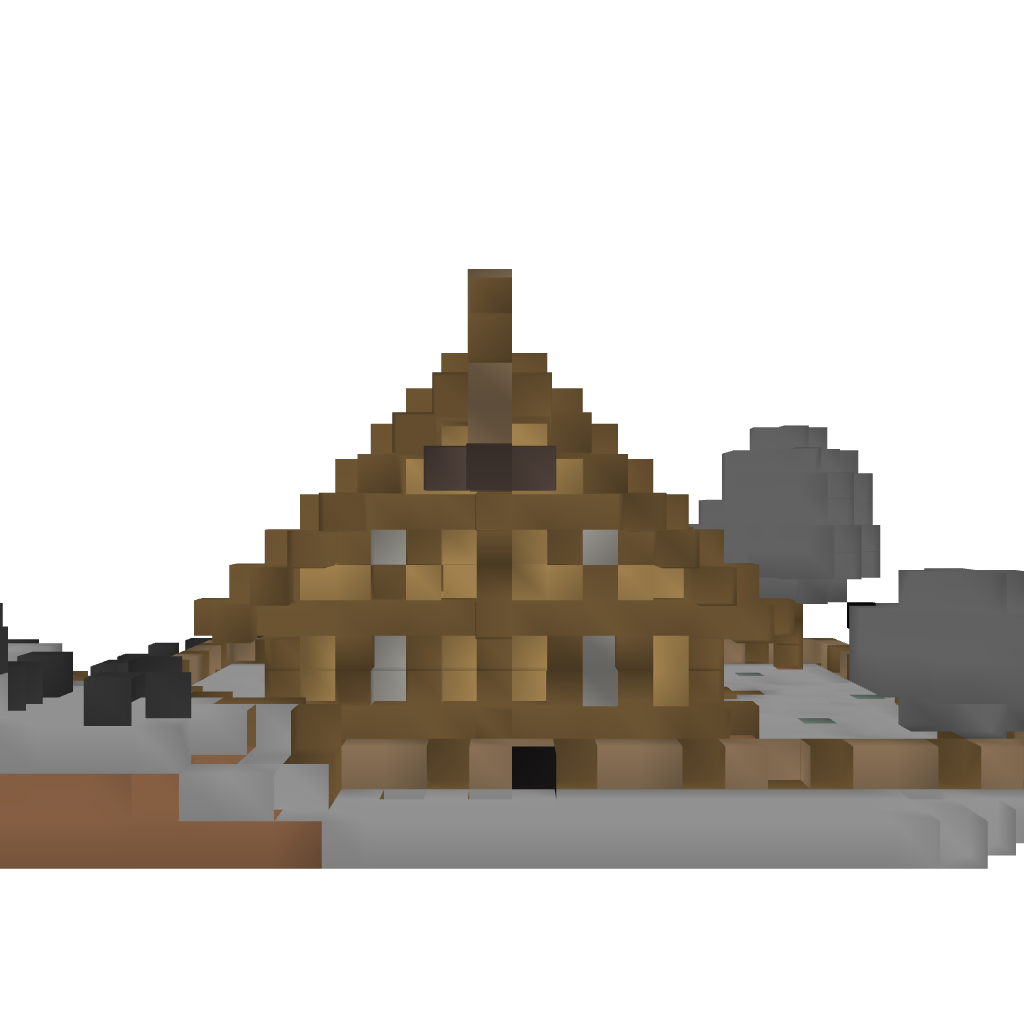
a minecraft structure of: Small Medieval House